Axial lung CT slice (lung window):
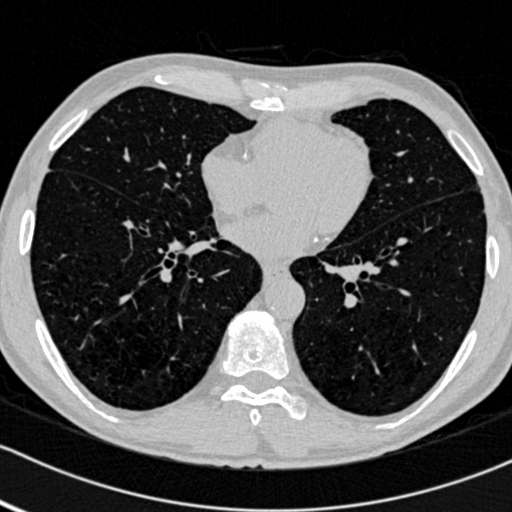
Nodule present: no